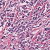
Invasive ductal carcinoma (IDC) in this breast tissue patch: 1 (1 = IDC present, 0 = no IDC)